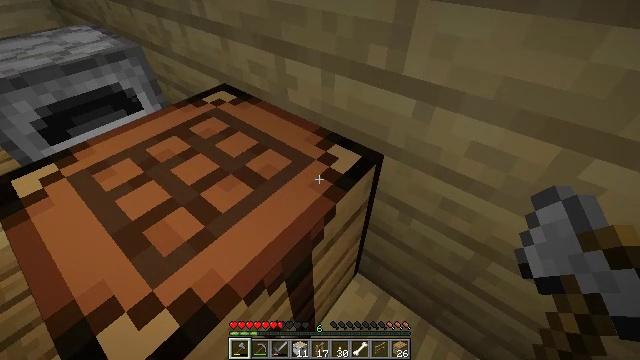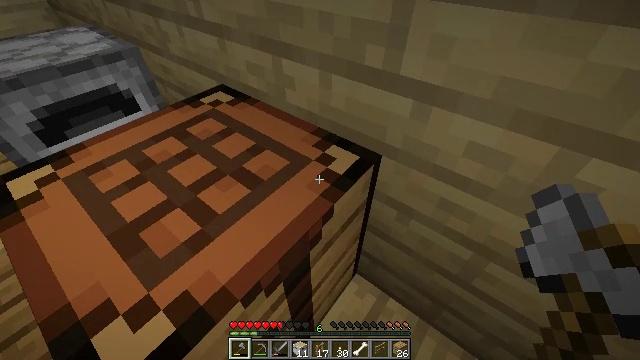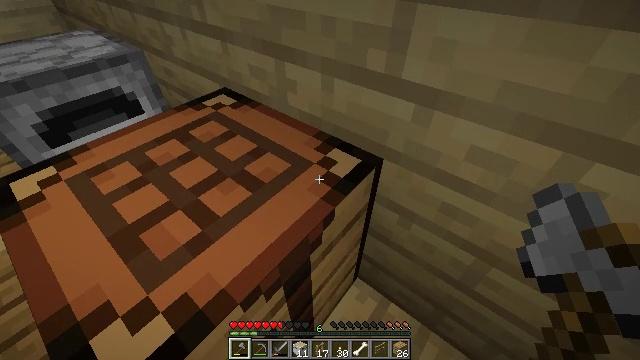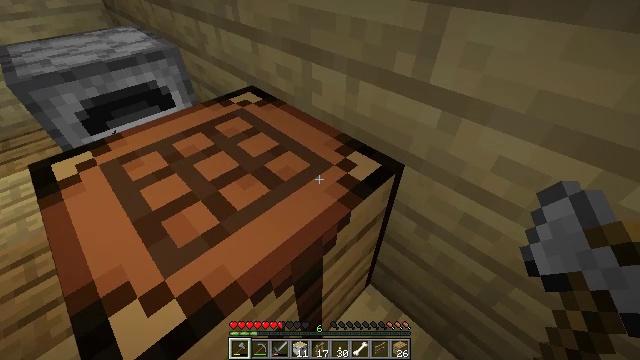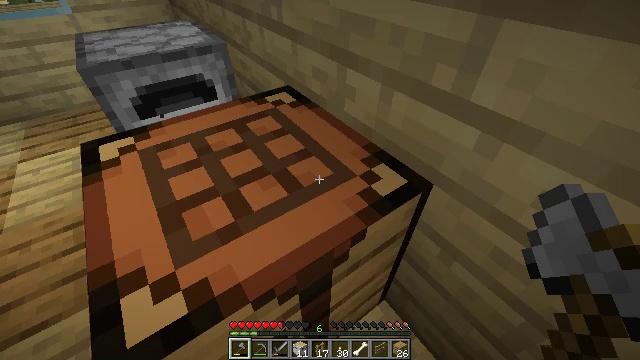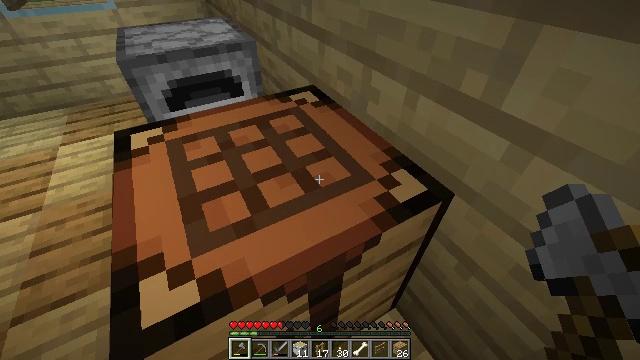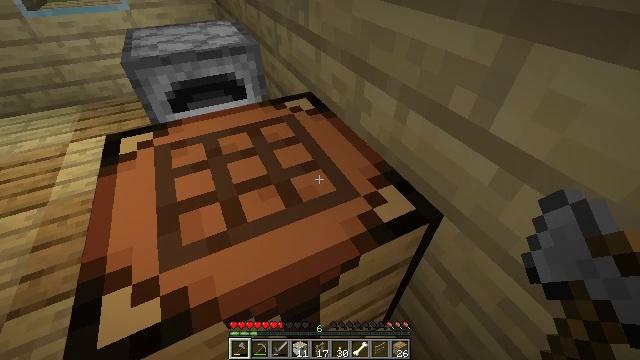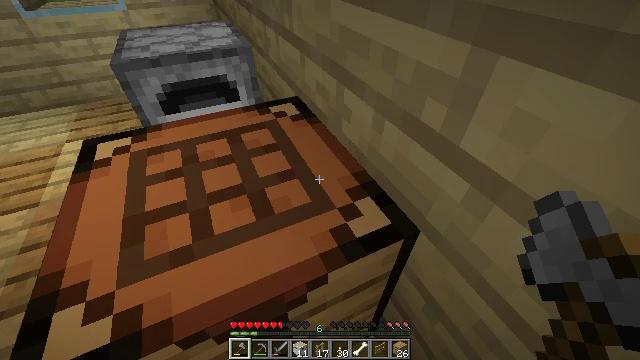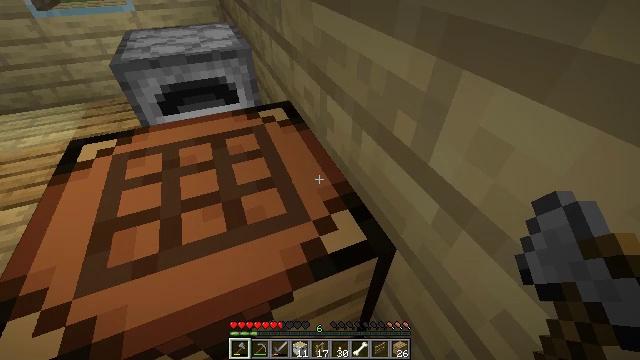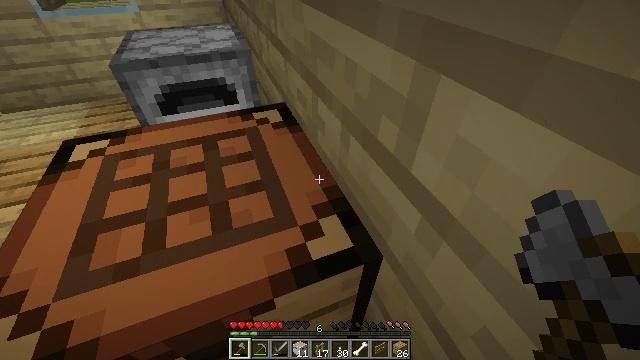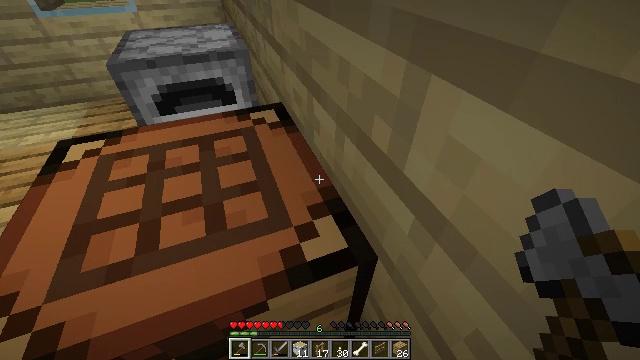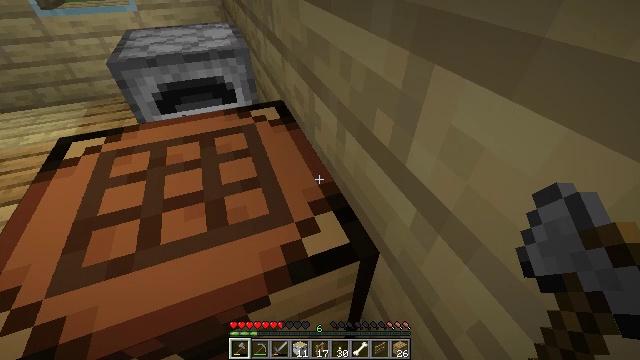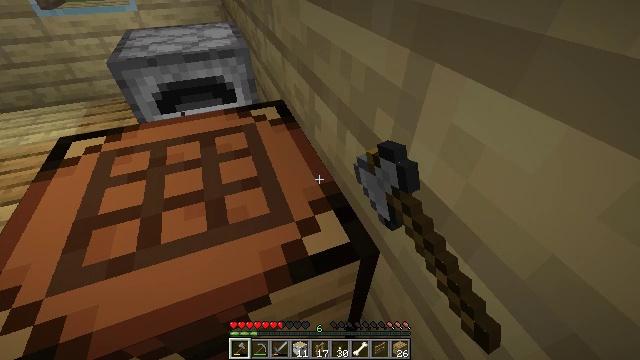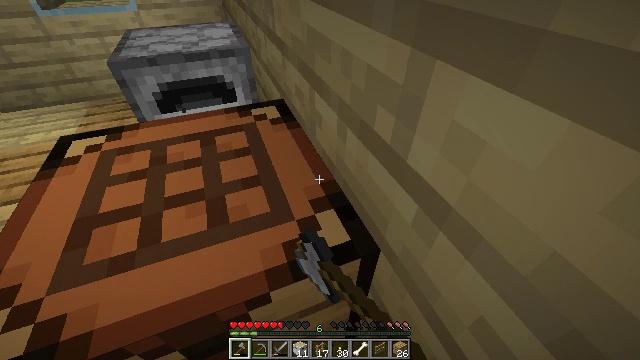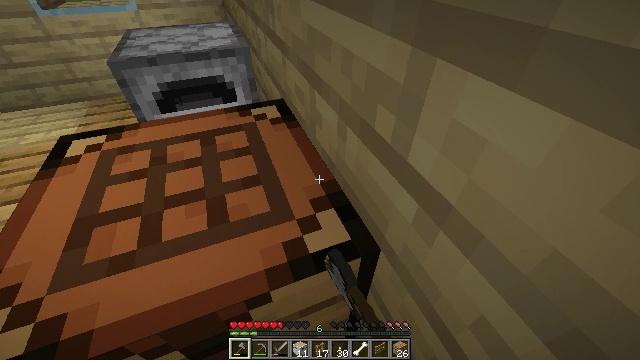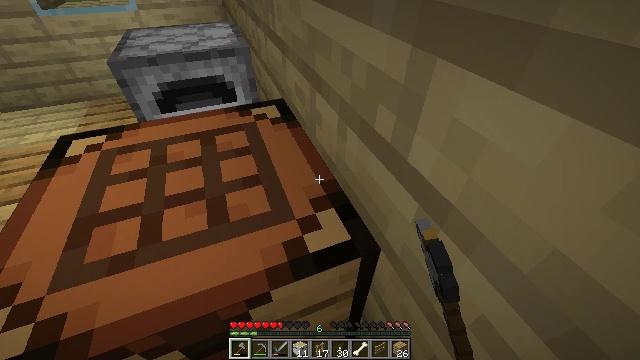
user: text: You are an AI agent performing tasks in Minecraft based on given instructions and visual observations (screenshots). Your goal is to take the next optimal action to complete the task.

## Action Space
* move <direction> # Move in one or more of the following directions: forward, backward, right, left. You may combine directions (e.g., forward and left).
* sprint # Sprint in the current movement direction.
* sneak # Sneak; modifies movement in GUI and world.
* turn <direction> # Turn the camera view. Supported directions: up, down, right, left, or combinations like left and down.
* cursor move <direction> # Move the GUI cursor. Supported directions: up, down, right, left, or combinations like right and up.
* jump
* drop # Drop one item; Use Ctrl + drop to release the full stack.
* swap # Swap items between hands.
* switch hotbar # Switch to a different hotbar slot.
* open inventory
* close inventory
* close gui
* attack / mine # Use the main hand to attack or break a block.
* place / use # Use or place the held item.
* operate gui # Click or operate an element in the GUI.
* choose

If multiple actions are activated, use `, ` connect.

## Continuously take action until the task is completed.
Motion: motion action
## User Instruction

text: Use the crafting table to create a gray bed.
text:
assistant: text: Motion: no_op
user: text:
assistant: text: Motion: no_op
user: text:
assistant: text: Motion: turn left
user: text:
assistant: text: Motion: move forward, turn left
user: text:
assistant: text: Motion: move forward, turn left
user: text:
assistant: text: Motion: move forward, turn left
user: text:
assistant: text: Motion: move forward, turn left
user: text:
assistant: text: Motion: move forward, turn left
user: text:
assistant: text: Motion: turn left
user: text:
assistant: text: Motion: no_op
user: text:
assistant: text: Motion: use / place
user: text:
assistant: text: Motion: use / place
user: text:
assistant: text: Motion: use / place
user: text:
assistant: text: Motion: use / place
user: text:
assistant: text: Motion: use / place
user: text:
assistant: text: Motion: open gui
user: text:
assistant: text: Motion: no_op
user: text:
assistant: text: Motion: no_op
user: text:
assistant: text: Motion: no_op
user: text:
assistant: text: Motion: cursor move left
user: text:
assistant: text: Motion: no_op
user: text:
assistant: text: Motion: no_op
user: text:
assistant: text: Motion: no_op
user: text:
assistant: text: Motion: no_op
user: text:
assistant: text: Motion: cursor move right
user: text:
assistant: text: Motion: cursor move right and down
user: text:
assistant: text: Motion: cursor move right and down
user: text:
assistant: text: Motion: cursor move right
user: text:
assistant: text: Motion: cursor move right
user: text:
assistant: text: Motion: no_op